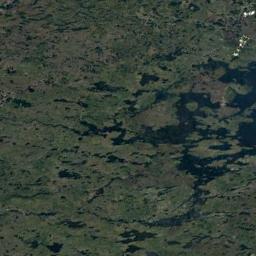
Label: wetland